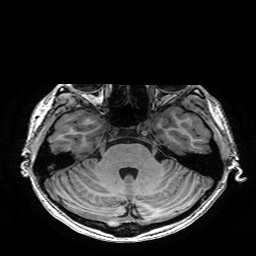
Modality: T1w
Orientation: coronal
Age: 27
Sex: female
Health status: healthy
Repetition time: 2.53 s
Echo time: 0.0034 s